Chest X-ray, AP view. Patient: 37 years old, sex F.
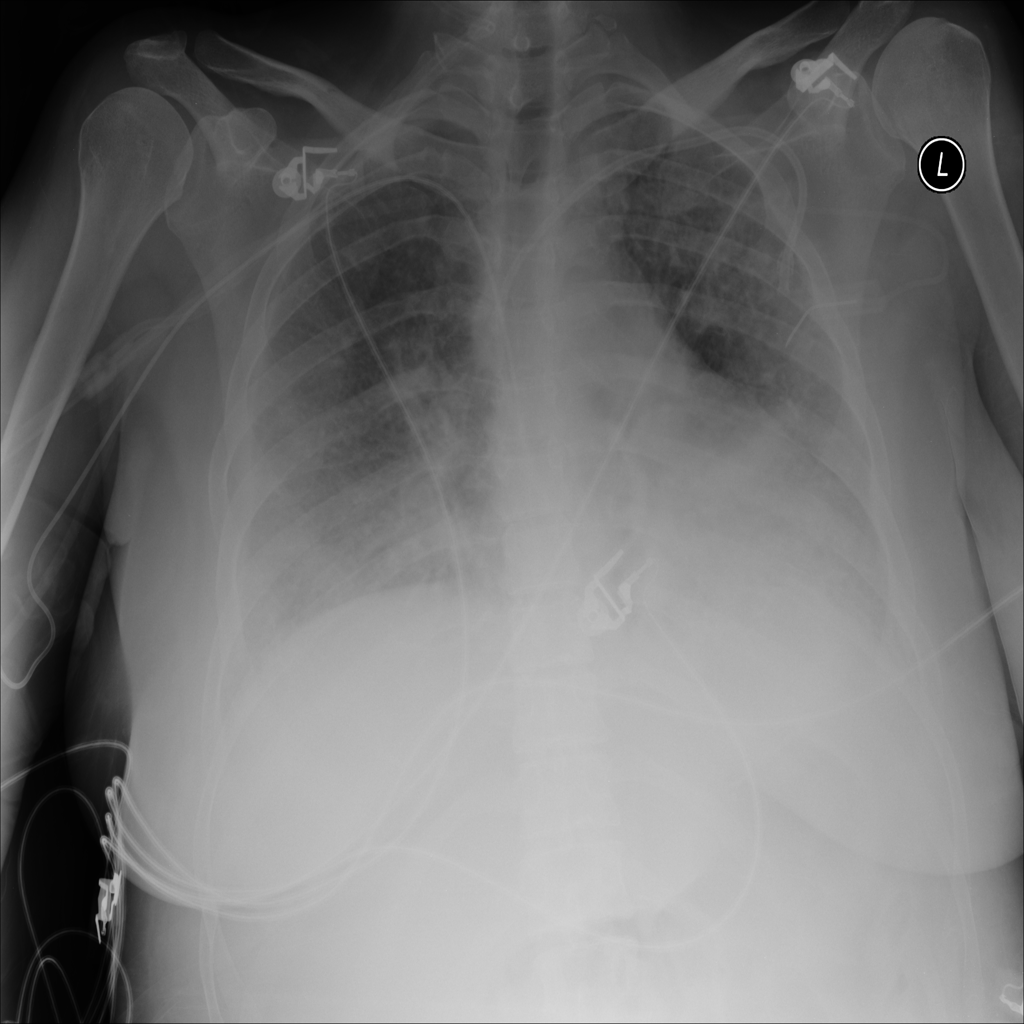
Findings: Effusion